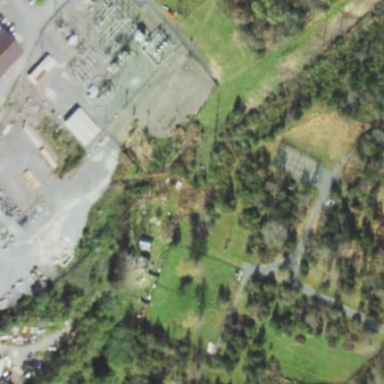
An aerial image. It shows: Outdoor distribution substation.